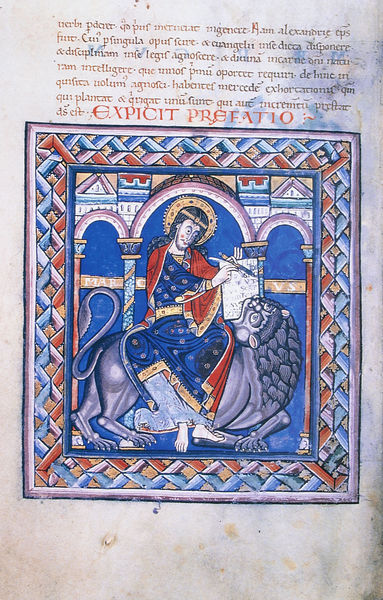
Titel: Evangeliar
Institution: Sées, Bibliothèque de l’Evêche
Schlagwörter: blau, feder, mann, weiß, gelb, bunt, grau, säulen, zeichnung, haus, rot, tier, ornament, architektur, mensch, rahmen, kirche, gold, borte, reiter, farbig, schrift, papier, bogen, lila, ornamente, bögen, buch, seite, text, buchstaben, koloriert, stift, kapitell, heiligenschein, christus, schreiben, sage, mittelalter, fabelwesen, romanik, heiliger, löwe, zeilen, latein, markus, schreibend, buchmalerei, verso, evangelist, rhamen, kodex, recto, heiligenschrift, prefatio, präambel, exicit